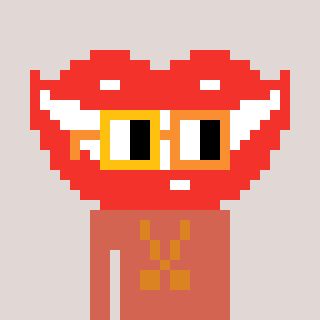
a pixel art character with square yellow and orange glasses, a smile-shaped head and a peachy-colored body on a warm background